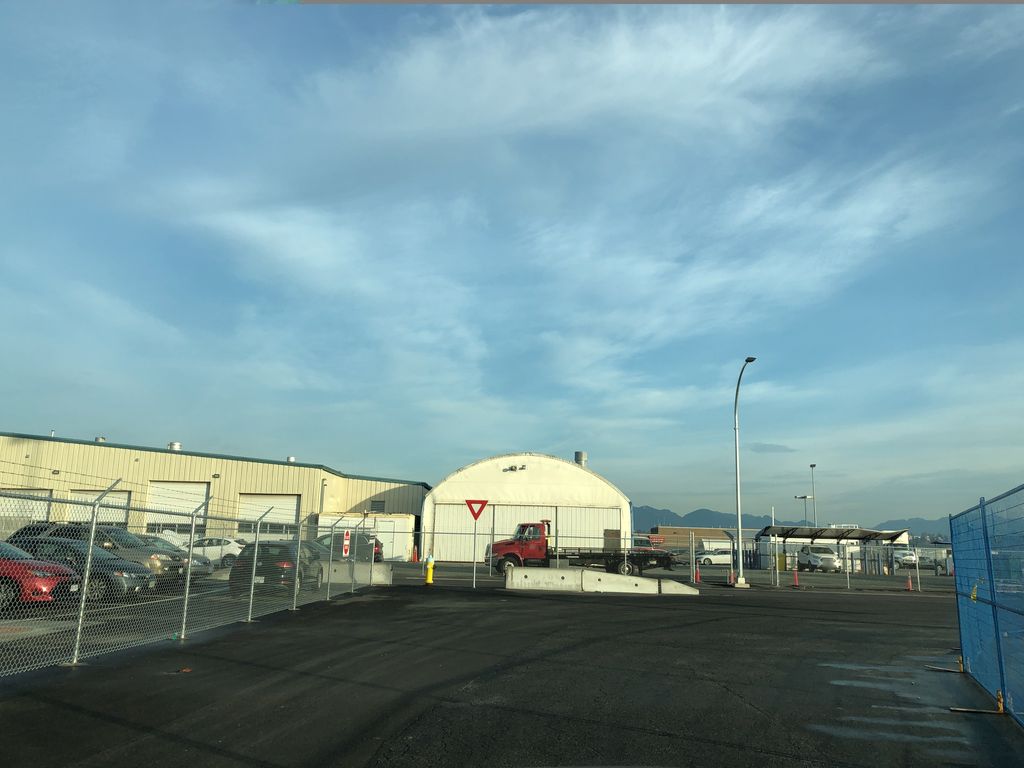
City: vancouver